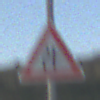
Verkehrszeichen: EinseitigVerengteFahrbahnLinks
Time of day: SunriseSunset
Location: Outdoor (RoadRail)
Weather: PartlyCloudy
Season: NotSpecified
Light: Natural